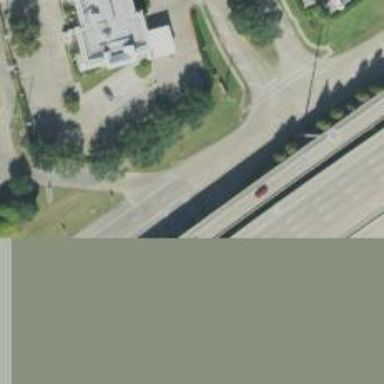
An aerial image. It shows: Secondary road with frontage road.